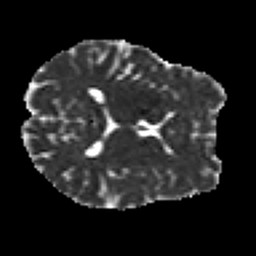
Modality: MD
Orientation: axial
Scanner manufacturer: siemens
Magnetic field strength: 3 T
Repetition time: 7.8 s
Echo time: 0.09 s